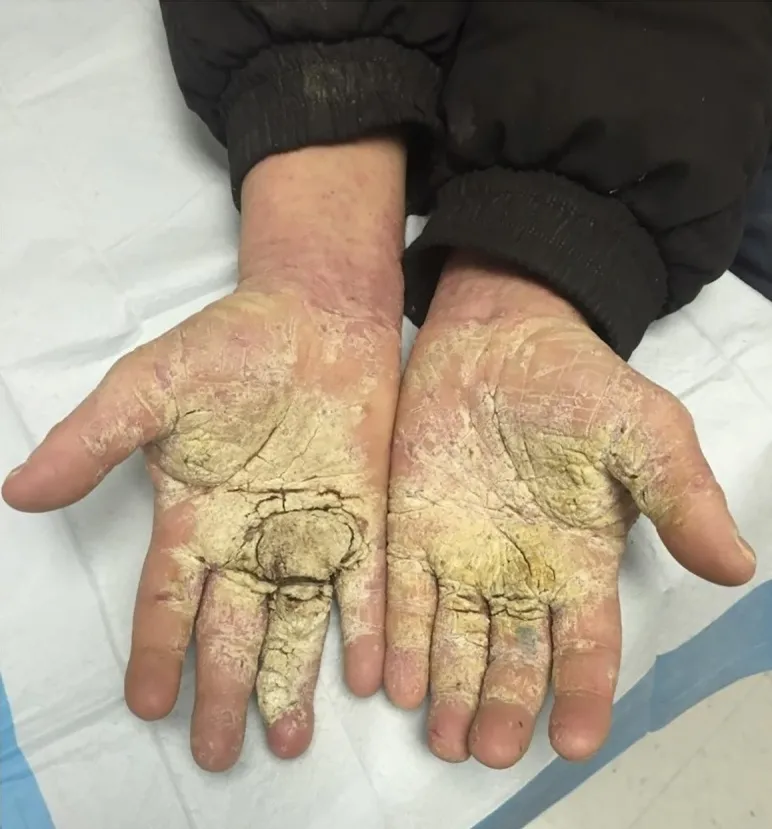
Extensive involvement of bilateral hands with growth and crusts at patient's pre-operative assessment prior to establishment of Norwegian Scabies diagnosis.
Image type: medical_photograph (skin_photograph)